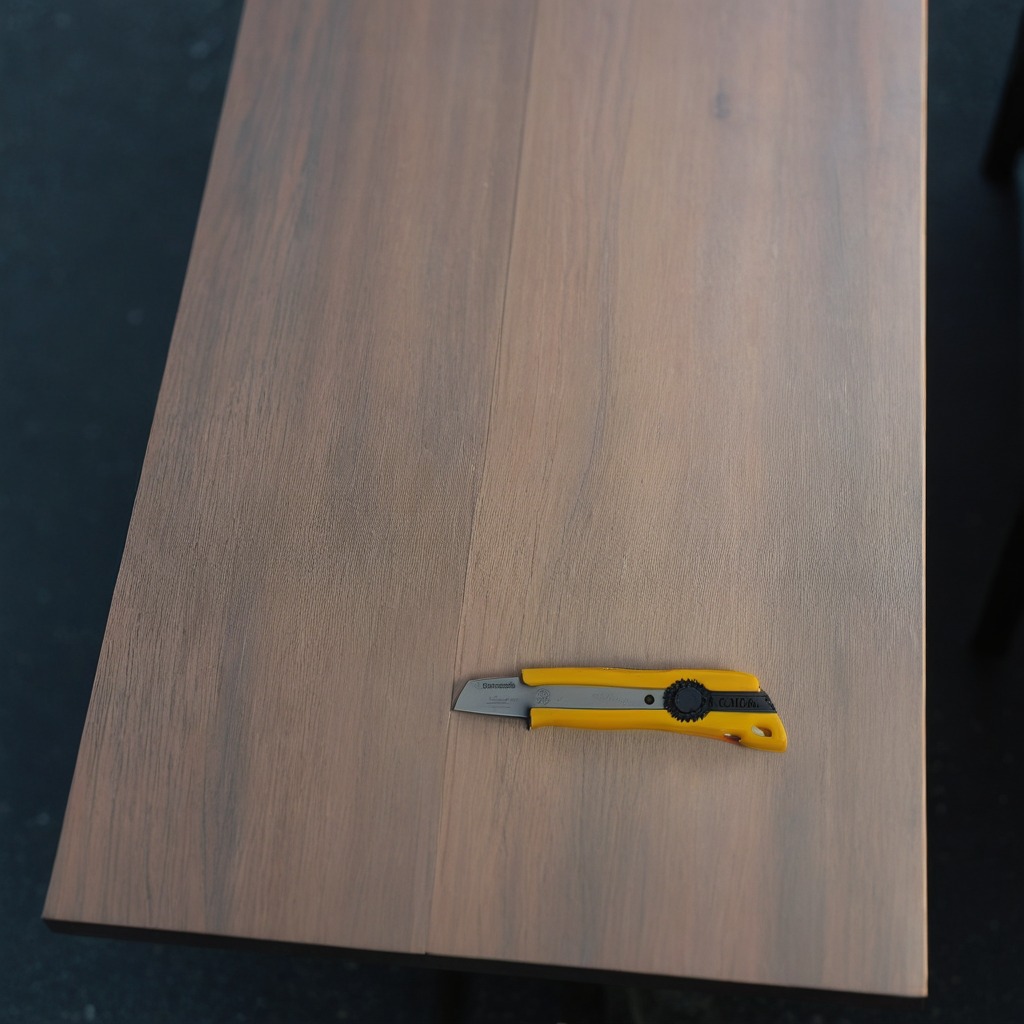
A utility knife lies on a table in a garage at twilight.